Interaction volume radius: 5 \u00c5
Interaction volume height: 25 \u00c5
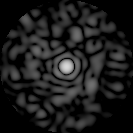
Disorder parameter: 0.809